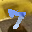
Label: 7